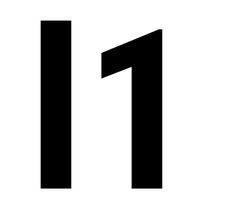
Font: Roboto_Condensed_Bold